Question: I am trying to write a CNN on Kaggle's Amazon from Space dataset. I can't spend money now. So, I want to use Google collab. I have successfully downloaded the dataset using kaggle cli tool. But I am not able to extract the data. Please help me.
[enter image description here][1]
<URL>
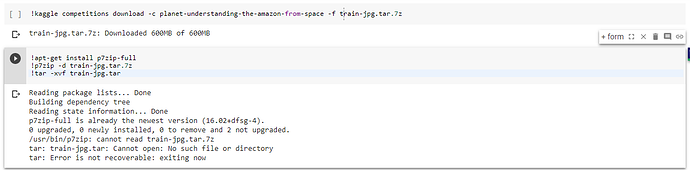
Answer: Try this
'''
!7z e train-jpg.tar.7z
'''
See if you get the tar file, then 'tar -xvf'
Also check that 'train-jpg.tar.7z' is in the current directory too.